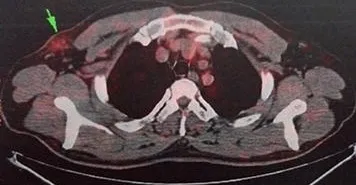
The PET-CT scan: axillary lymph nodes (arrow). Radioactive tracer: 18F-FDG.
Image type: radiology (pet)